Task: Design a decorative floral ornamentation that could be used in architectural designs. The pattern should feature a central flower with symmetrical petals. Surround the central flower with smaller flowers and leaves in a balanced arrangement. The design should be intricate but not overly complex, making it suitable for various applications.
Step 967:
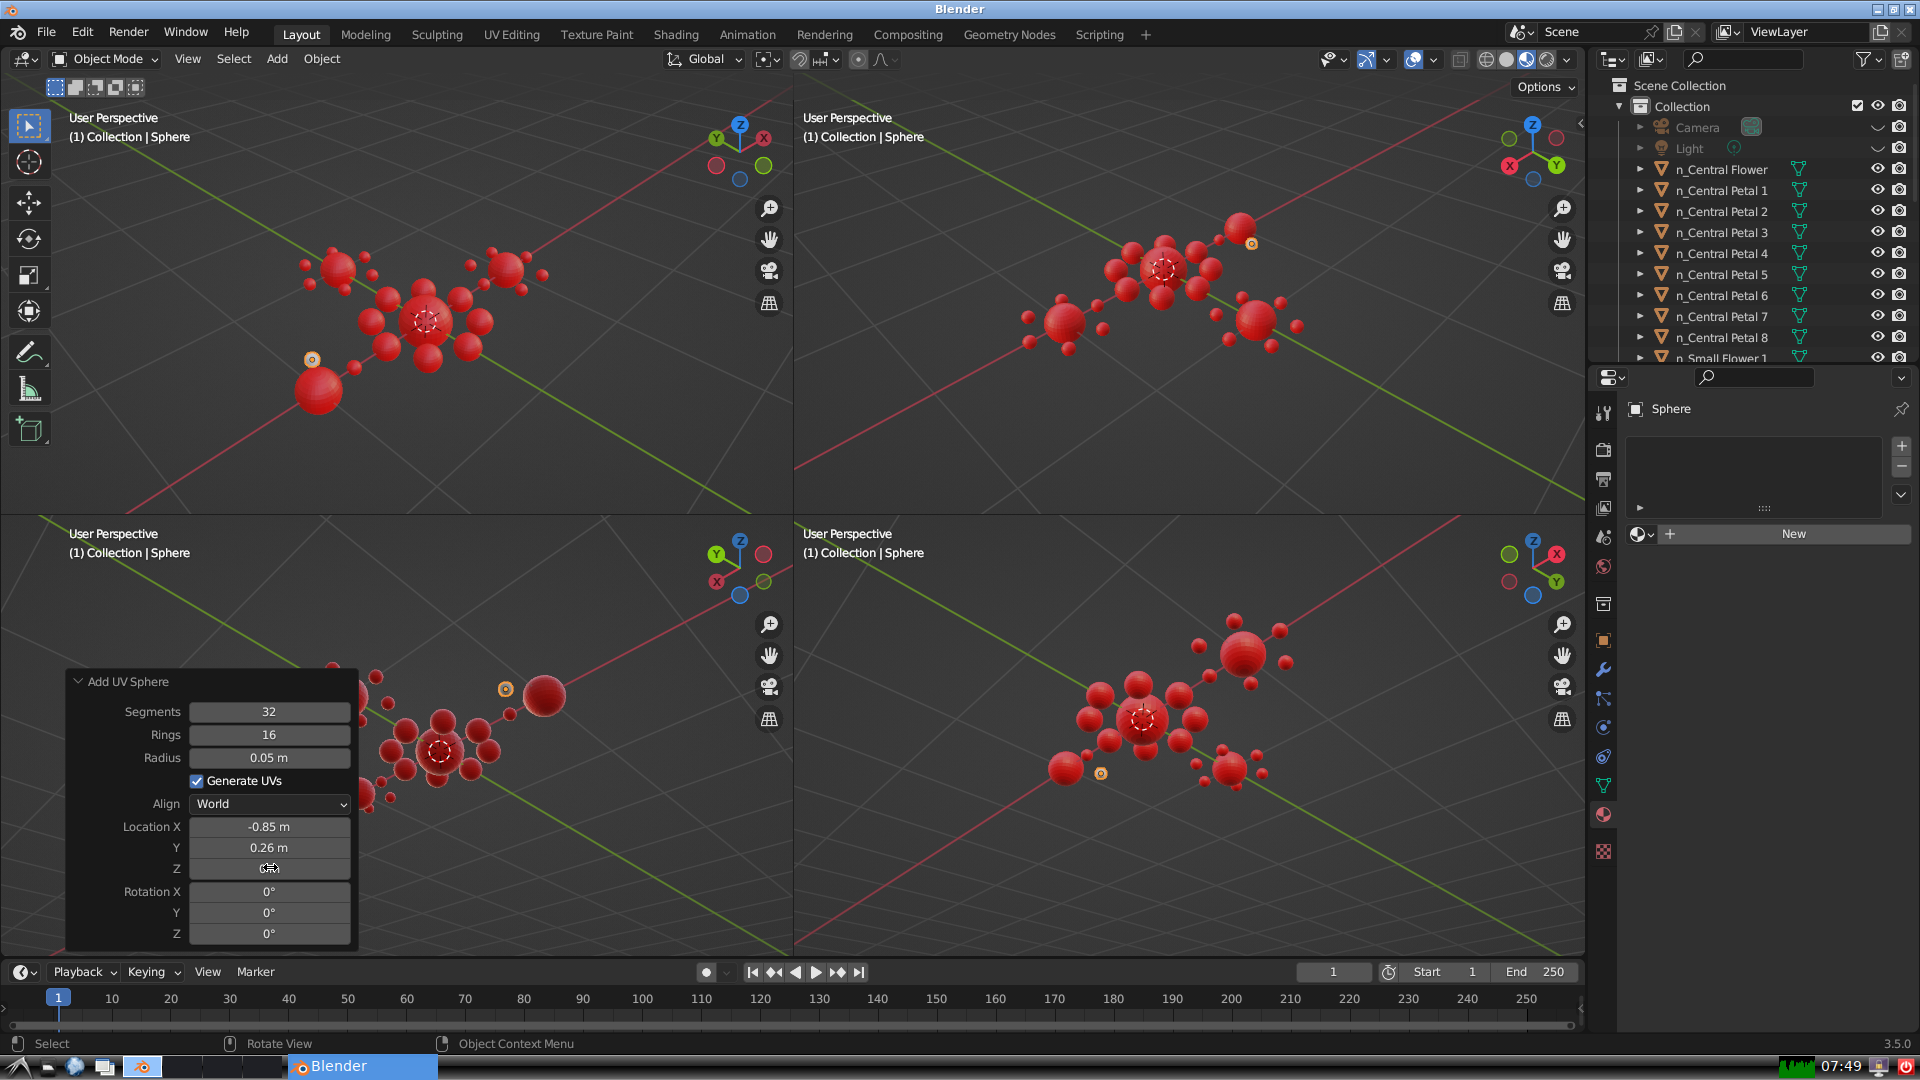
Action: click: no